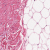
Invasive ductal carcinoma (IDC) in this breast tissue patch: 0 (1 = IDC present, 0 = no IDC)